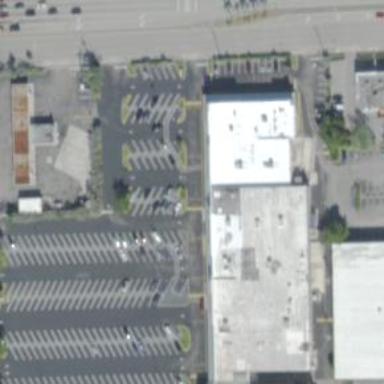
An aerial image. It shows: Parking space is available.